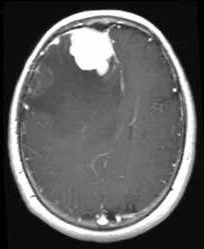
Label: meningioma